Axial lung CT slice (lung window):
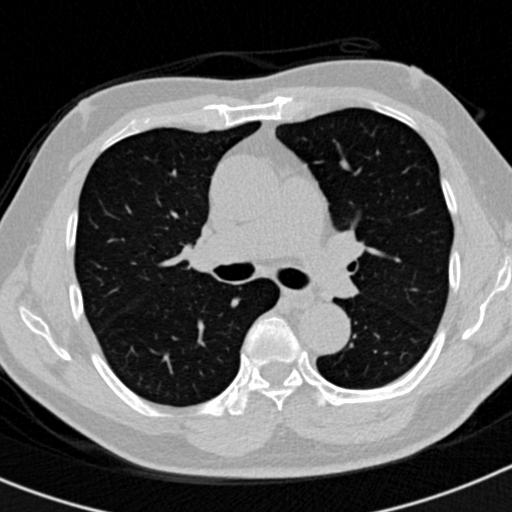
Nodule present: no